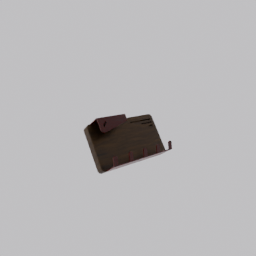
Label: appliances